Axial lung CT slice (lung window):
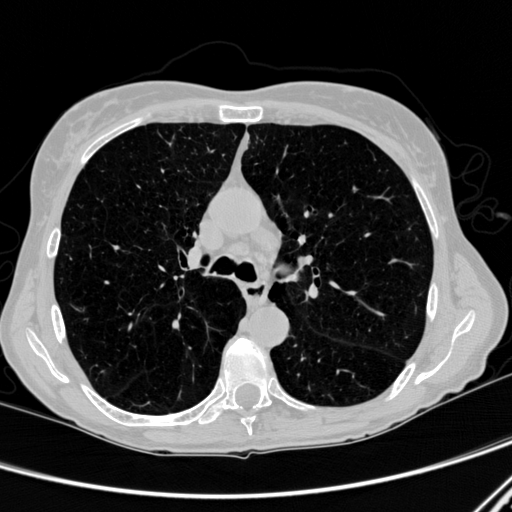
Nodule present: no